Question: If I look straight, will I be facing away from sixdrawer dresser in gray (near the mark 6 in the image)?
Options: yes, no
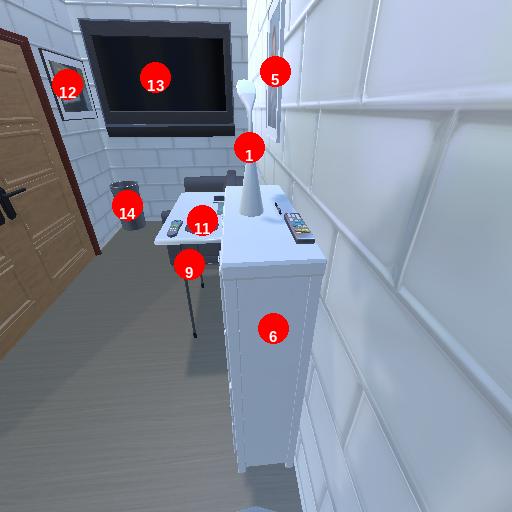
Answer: yes